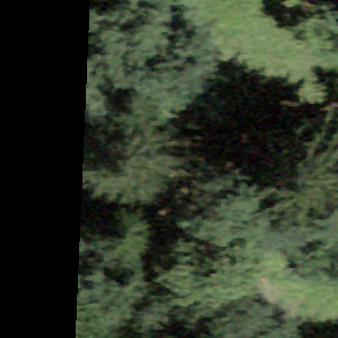
Label: other